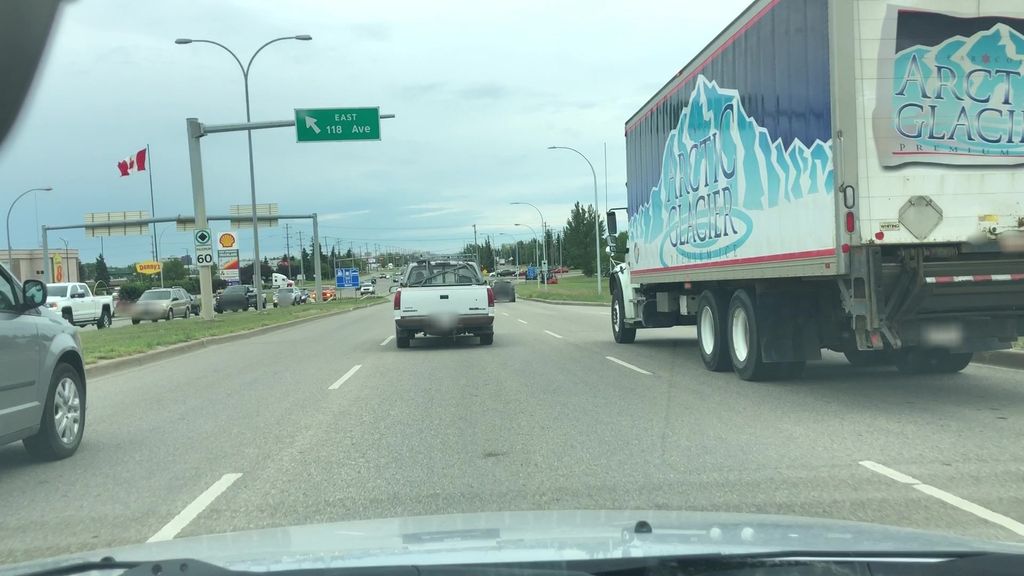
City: edmonton